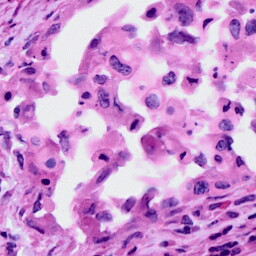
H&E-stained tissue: Cervix